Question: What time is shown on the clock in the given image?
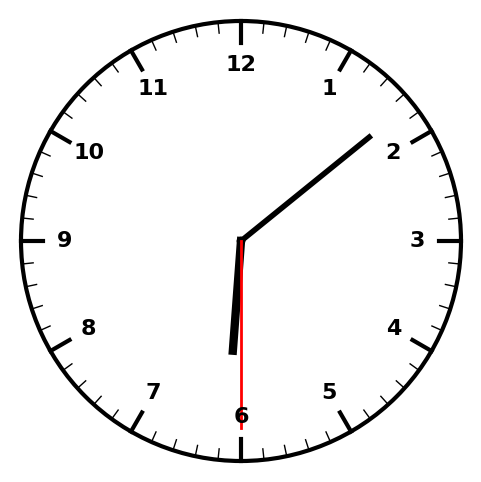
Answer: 06:08:30